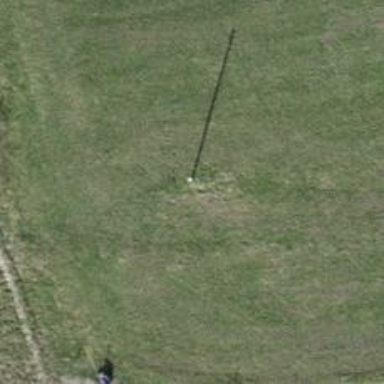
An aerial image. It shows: Power pole.